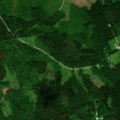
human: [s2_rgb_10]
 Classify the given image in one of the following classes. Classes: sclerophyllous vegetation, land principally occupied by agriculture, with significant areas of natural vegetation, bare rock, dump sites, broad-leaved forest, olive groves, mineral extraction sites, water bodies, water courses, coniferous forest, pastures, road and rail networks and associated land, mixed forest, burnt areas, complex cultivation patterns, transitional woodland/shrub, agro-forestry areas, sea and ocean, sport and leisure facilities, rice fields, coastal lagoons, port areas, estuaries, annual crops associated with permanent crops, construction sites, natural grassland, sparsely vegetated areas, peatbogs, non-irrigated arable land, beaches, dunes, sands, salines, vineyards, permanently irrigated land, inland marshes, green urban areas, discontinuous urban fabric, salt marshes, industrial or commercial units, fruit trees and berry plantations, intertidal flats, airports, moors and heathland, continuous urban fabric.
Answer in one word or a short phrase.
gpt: coniferous forest, mixed forest, transitional woodland/shrub